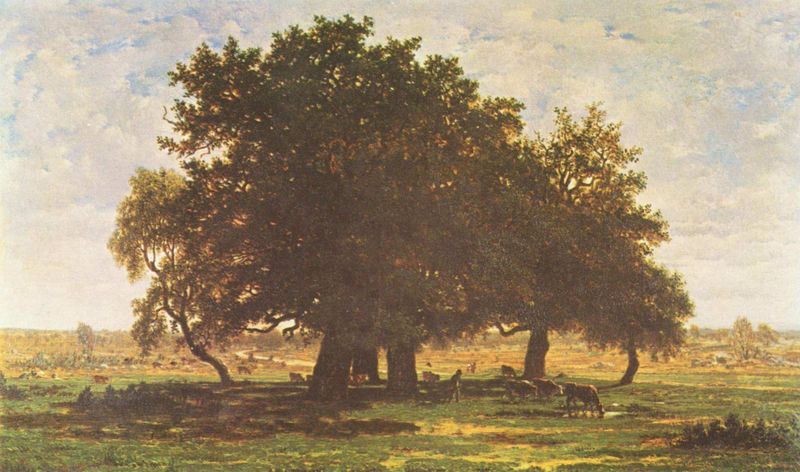
Titel: Die Eichen von Apremont
Künstler: Théodore Rousseau
Standort: Paris
Institution: Musée d'Orsay
Schlagwörter: baum, blau, blätter, dunkel, gemälde, himmel, laub, mann, schatten, weiß, wolken, bäume, gelb, grün, landschaft, menschen, ocker, äste, braun, hell, hintergrund, licht, pastell, schwarz, ölbild, gras, hund, tiere, weg, wiese, wolke, beige, malerei, mensch, herr, öl, ebene, feld, felder, ferne, horizont, kühe, natur, vieh, weide, weite, busch, büsche, einsam, flach, sonne, sträucher, wiesen, gold, person, bauern, karren, pferde, stilleben, bewölkt, sommer, ruhe, man, studie, mittag, tag, herde, rind, idylle, fluß, romantik, constable, stämme, baumkrone, mittagssonne, frühling, bauer, rousseau, rinder, schaf, heide, lichtung, heiter, laubbaum, sonnig, landschaftsbild, baumgruppe, rehe, fressen, hain, menschengruppe, tränke, eiche, barbizon, eichen, schafe, hirte, schäfer, ziegen, pastorale, friedlich, kuhherde, kälber, hirt, zwige, orizont, olken, landschaftsgemälde, himmelwolken, beschaulich, grauschleier, mittagsstimmung, 19. jahrhundert, #baum, horizoint, weiden#